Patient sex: M
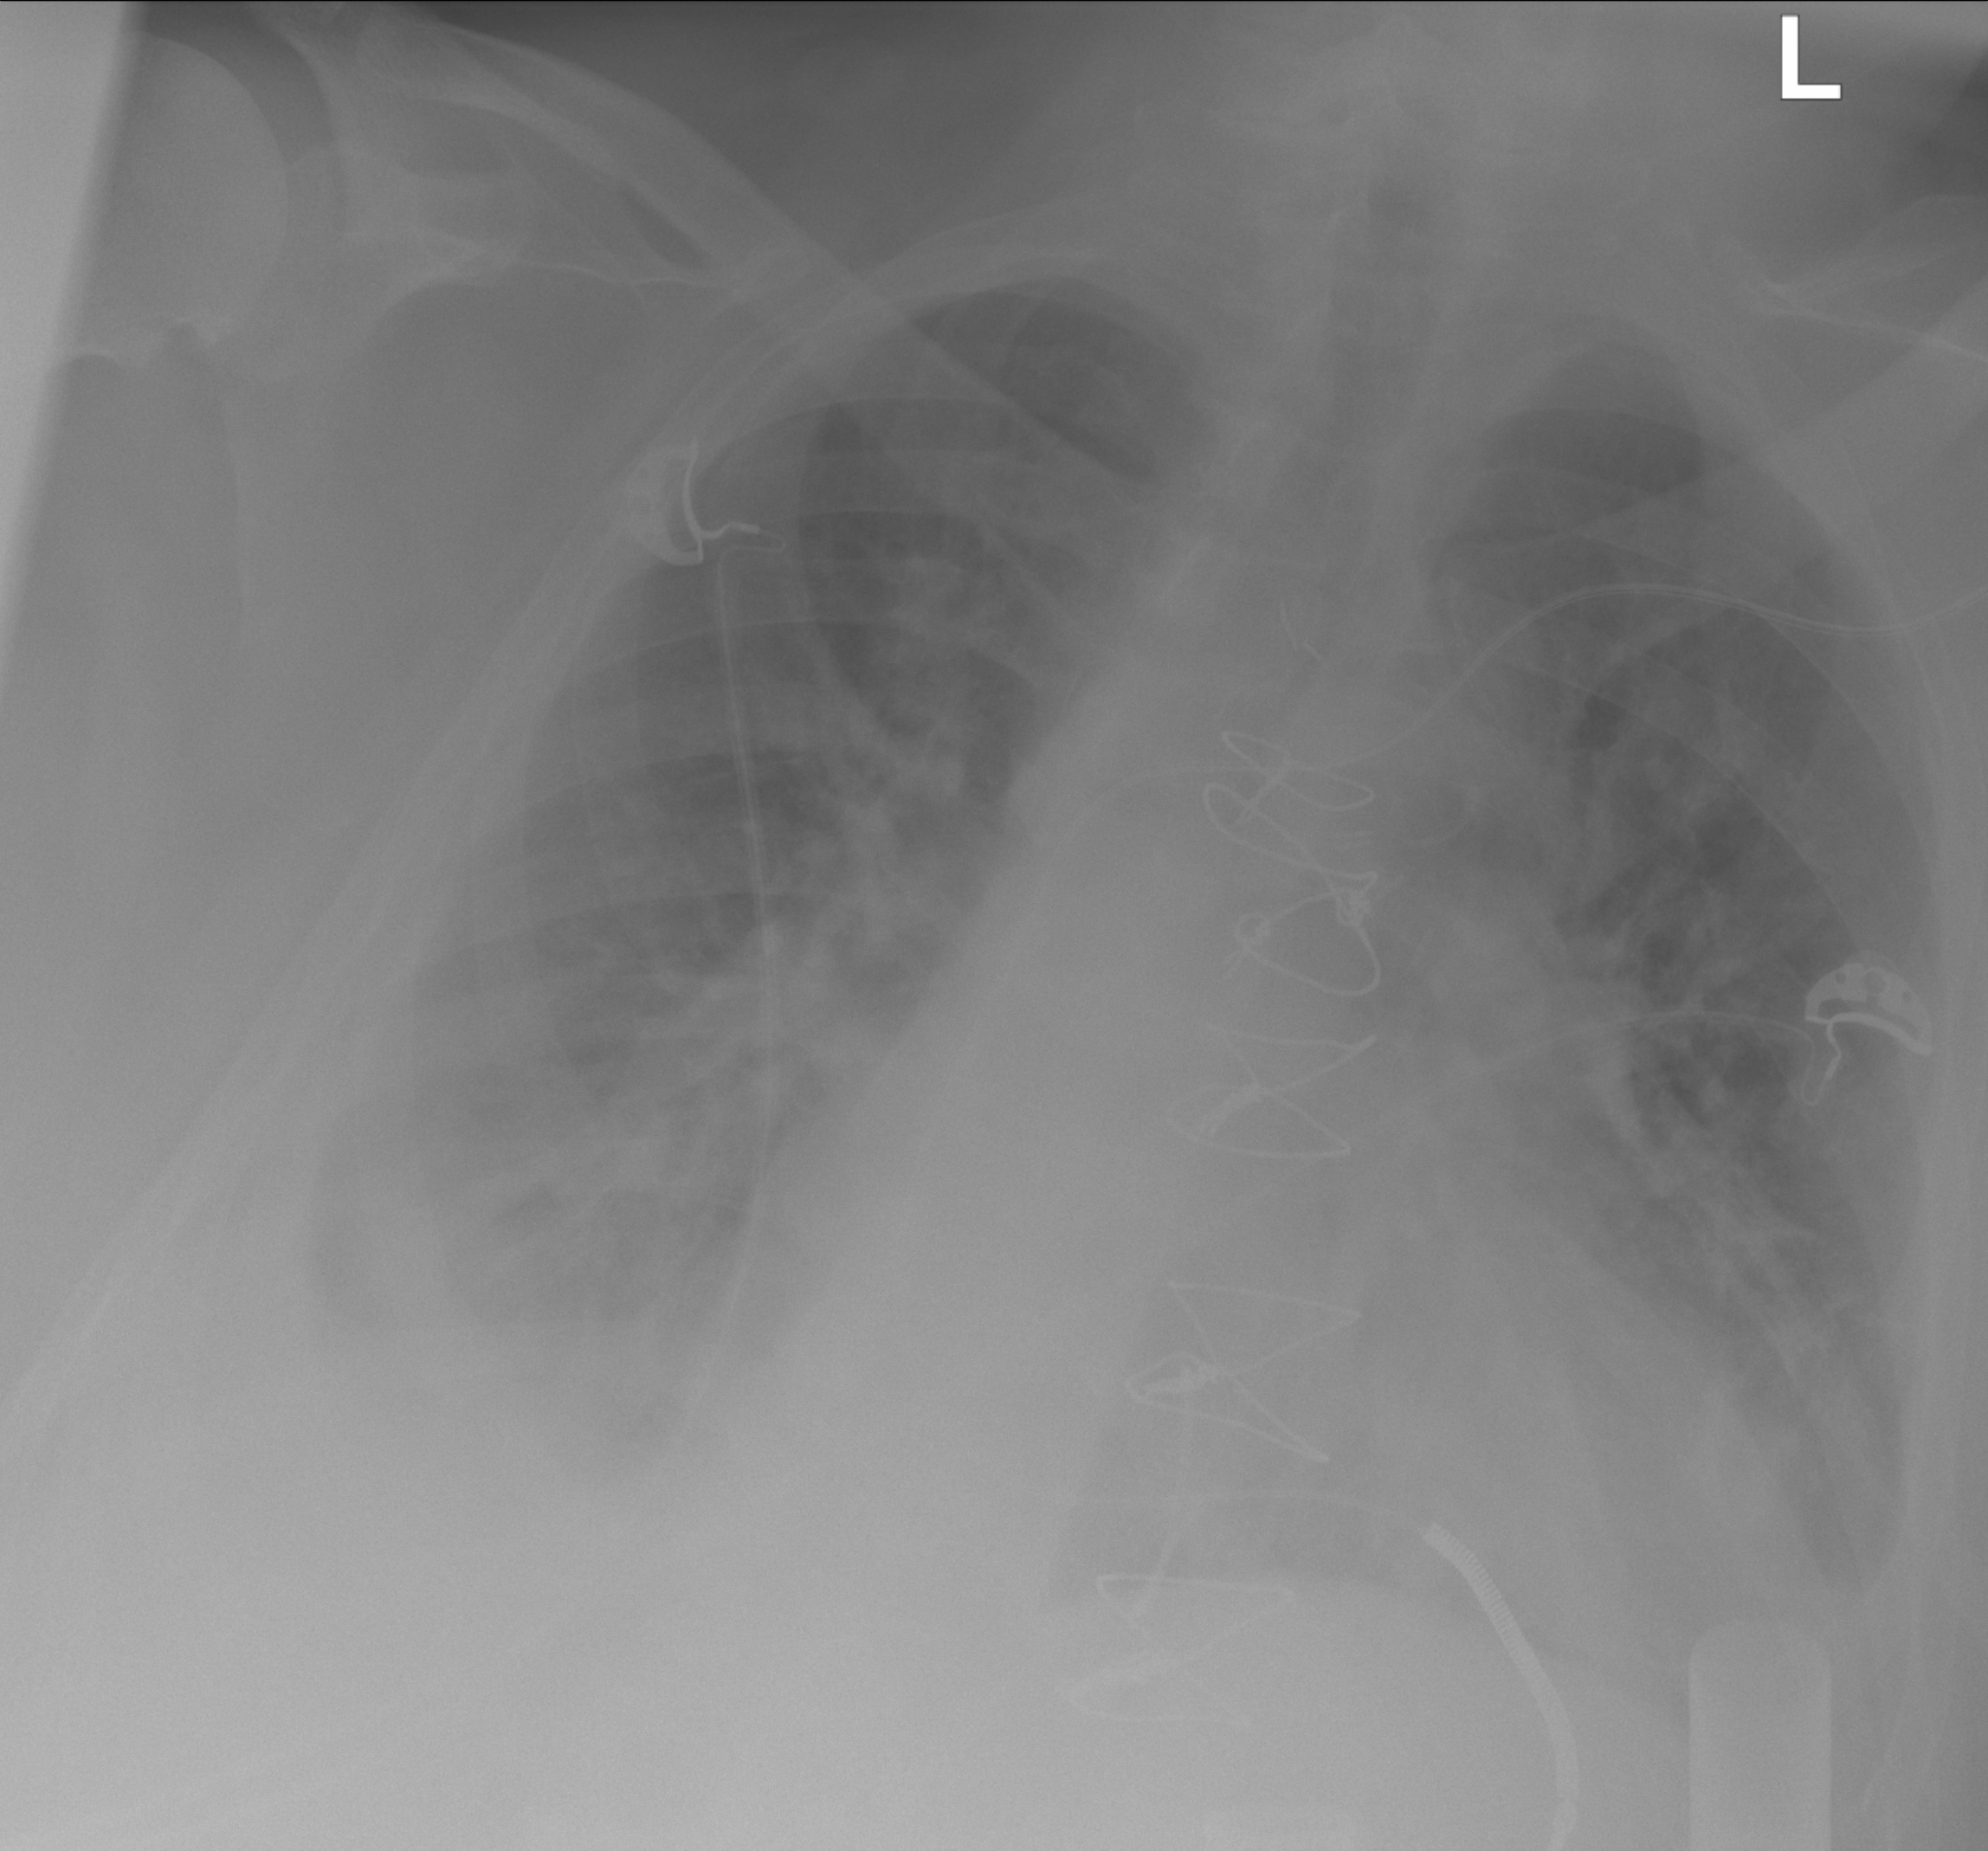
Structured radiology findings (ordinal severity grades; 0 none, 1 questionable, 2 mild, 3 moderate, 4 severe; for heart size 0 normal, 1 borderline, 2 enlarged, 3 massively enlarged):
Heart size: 2
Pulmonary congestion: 2
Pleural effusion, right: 3
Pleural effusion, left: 0
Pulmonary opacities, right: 2
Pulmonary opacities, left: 2
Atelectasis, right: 3
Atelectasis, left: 2